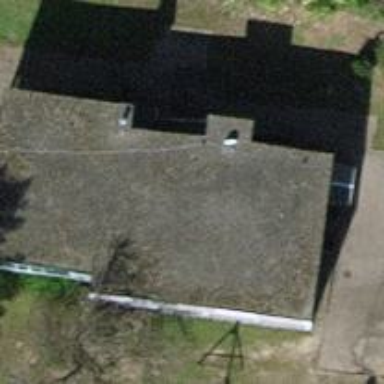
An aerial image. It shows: Kindergarten.